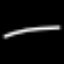
Label: line